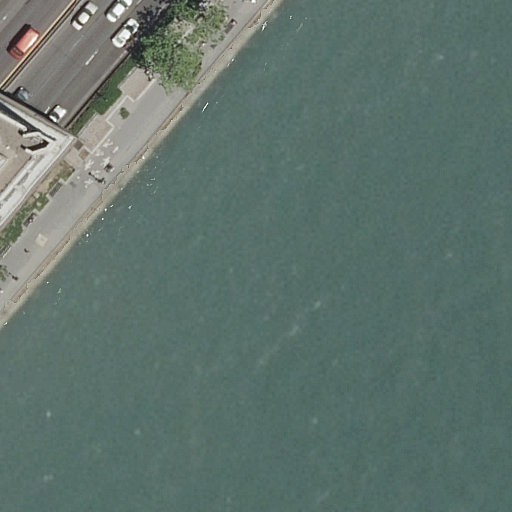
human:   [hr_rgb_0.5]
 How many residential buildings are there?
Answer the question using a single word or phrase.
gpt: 1

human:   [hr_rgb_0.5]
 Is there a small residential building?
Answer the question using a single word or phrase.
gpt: no

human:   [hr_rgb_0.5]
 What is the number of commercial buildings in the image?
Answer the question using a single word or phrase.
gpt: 0

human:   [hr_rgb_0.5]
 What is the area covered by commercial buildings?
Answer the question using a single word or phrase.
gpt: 0m2

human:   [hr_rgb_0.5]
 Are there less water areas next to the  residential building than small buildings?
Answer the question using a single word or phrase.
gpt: no

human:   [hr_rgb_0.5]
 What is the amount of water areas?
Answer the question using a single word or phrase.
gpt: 1

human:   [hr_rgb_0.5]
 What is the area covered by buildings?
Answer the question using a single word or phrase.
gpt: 201m2

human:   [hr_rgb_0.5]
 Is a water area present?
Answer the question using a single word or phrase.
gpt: yes

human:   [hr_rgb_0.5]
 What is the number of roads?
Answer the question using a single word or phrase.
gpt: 3

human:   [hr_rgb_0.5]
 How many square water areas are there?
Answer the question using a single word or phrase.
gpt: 0

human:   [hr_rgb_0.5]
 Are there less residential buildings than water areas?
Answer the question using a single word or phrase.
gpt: no

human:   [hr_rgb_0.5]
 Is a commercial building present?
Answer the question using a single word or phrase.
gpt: no

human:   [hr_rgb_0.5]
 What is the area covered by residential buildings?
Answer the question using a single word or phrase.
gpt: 201m2

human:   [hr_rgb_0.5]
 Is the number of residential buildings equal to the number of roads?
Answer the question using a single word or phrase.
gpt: no

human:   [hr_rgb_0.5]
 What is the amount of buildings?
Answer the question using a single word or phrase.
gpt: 1

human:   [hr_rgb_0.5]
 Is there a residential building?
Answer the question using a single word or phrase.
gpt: yes

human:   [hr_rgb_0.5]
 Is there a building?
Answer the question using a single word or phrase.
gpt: yes

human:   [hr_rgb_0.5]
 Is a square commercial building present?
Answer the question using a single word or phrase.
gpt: no

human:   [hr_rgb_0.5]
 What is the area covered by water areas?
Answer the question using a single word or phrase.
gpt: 8728m2

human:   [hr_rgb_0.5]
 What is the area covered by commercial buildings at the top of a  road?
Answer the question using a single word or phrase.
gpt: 0m2

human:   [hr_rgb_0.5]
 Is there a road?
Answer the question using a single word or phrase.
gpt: yes

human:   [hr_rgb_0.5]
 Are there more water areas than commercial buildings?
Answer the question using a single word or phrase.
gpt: yes

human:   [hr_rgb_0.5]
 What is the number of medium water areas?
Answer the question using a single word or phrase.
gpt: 0

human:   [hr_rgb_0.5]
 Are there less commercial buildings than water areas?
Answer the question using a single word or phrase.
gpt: yes

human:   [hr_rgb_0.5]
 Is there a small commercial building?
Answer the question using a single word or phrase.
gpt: no

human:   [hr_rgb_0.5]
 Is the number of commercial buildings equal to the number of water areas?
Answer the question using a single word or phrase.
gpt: no

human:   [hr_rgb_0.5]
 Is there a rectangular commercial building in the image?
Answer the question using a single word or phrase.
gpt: no

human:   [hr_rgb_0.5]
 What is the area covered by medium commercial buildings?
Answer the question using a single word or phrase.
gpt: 0m2

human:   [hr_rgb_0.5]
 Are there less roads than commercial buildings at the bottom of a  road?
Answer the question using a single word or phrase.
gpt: no

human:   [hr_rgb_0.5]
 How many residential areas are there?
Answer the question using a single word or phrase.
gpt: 0

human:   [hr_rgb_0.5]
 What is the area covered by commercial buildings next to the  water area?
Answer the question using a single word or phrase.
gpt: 0m2

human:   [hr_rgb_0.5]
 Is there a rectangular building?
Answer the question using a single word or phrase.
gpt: yes

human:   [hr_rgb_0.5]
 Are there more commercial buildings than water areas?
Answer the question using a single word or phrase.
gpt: no

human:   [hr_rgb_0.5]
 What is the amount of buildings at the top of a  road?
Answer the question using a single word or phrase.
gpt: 0

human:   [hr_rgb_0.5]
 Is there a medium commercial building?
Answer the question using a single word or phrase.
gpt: no

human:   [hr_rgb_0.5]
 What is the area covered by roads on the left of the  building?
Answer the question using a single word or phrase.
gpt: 0m2

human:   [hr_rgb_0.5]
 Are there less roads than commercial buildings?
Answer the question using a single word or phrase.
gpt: no

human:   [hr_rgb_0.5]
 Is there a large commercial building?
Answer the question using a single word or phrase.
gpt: no

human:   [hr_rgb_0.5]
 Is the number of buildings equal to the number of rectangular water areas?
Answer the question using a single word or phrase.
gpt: no

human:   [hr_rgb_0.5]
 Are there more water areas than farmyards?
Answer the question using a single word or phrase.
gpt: yes

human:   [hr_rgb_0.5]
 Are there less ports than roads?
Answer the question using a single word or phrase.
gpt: yes

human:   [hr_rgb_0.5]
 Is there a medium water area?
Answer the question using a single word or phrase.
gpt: no

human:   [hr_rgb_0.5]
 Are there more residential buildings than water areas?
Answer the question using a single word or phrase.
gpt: no

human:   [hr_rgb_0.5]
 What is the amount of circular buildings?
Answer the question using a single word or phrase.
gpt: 0

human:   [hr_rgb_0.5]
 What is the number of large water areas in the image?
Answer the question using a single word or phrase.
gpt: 1

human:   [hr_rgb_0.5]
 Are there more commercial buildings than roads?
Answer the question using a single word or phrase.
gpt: no

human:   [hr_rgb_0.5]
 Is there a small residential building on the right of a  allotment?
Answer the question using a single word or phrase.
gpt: no

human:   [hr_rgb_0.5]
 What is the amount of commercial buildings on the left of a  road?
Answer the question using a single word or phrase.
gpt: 0

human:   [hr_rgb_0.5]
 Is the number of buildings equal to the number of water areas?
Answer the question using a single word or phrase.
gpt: yes

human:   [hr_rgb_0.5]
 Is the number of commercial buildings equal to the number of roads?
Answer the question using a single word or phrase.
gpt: no

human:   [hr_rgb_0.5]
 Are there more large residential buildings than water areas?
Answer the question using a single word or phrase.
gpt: no

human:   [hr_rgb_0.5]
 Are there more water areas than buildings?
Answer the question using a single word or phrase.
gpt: no

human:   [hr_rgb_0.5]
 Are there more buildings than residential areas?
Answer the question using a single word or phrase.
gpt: yes

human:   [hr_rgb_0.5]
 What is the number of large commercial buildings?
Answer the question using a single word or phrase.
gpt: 0

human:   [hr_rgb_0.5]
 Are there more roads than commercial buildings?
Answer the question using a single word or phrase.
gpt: yes

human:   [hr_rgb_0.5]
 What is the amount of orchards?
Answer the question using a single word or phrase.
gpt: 0

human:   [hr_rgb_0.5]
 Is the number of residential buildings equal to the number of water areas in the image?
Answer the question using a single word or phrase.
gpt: yes

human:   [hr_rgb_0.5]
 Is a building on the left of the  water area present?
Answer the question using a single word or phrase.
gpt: yes

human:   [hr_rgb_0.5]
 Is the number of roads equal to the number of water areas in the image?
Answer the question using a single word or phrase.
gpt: no

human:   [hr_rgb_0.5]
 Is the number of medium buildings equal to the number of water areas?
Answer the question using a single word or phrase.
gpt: yes

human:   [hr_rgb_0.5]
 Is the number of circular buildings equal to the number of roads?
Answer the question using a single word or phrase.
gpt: no

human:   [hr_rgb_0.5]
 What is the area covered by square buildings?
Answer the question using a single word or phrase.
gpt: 0m2

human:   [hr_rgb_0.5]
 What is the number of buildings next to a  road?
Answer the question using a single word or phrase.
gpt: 1

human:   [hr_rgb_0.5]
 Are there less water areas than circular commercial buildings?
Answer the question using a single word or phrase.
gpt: no